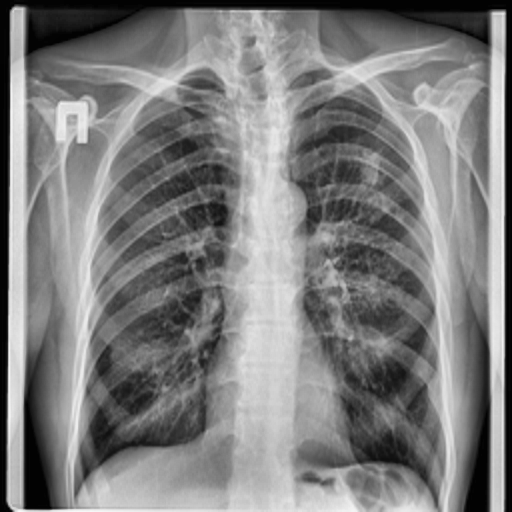
Finding: TUBERCULOSIS